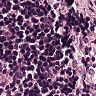
Metastatic tissue present: no